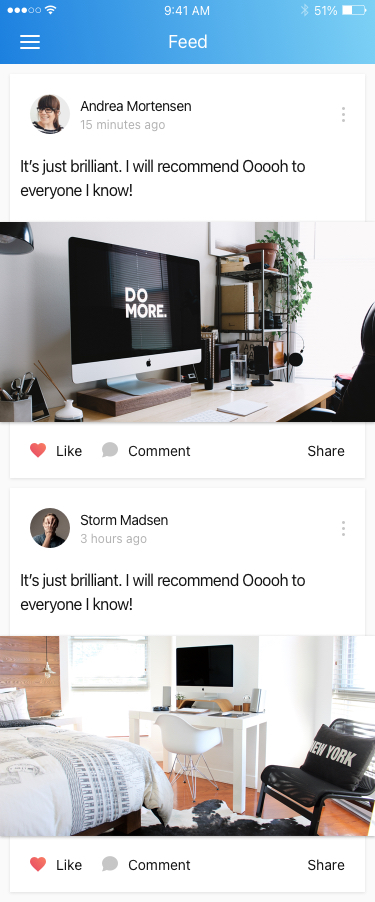
Text in this UI design:
Share
Comment
Like
It’s just brilliant. I will recommend Ooooh to everyone I know!
Storm Madsen
3 hours ago
Share
Comment
Like
It’s just brilliant. I will recommend Ooooh to everyone I know!
Andrea Mortensen
15 minutes ago
Feed